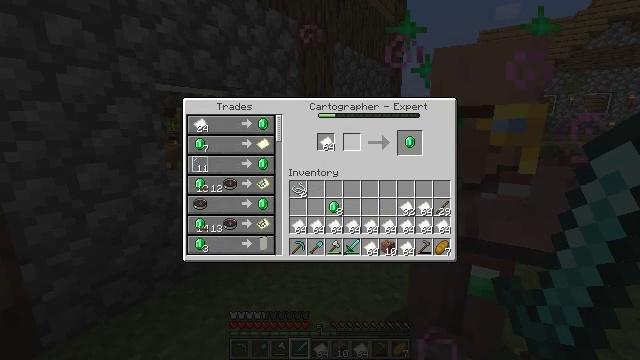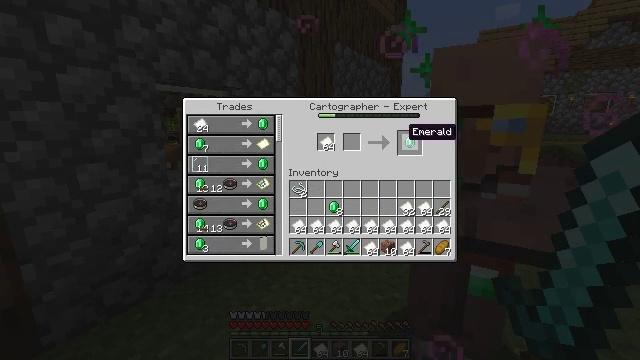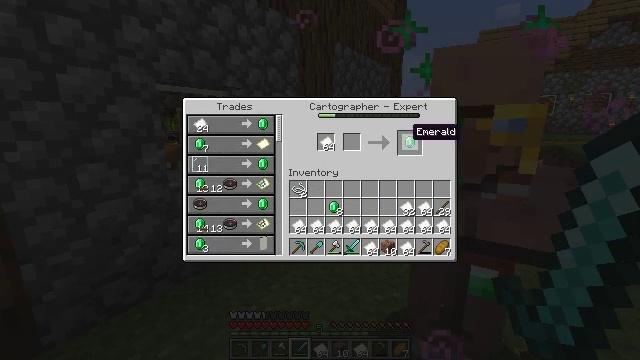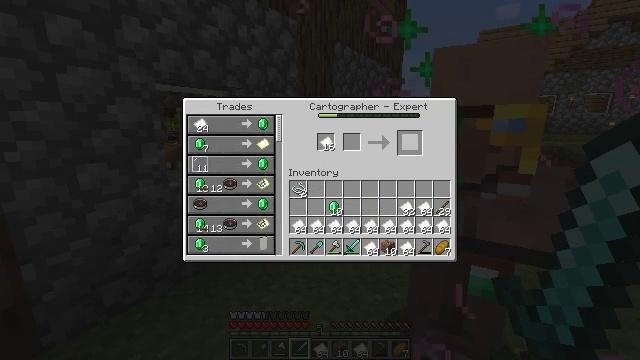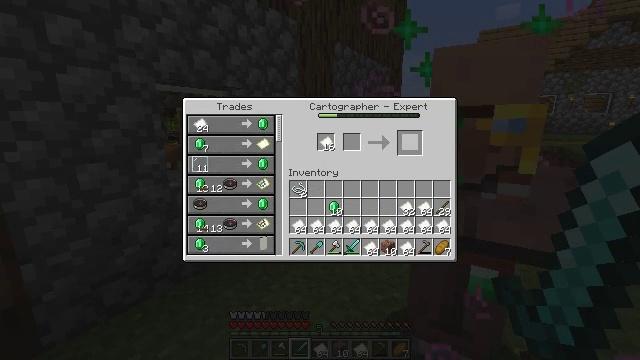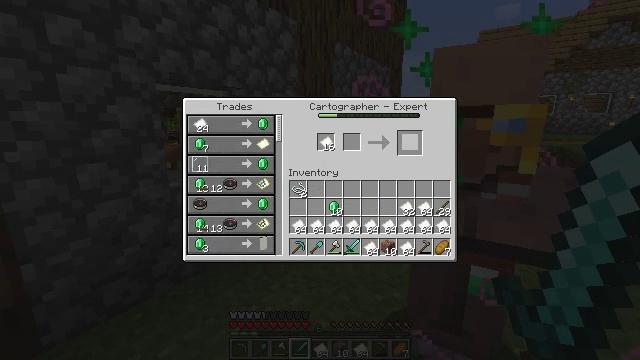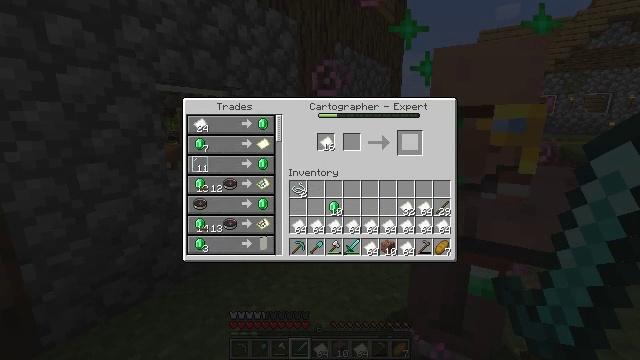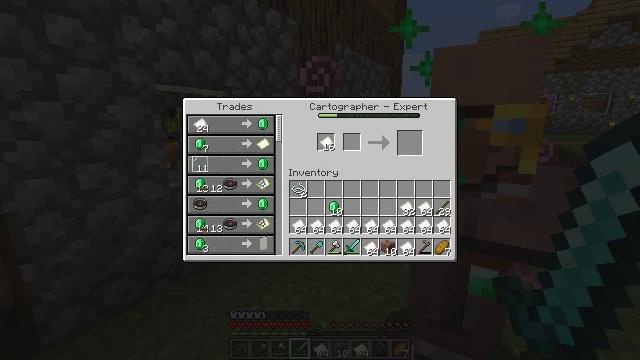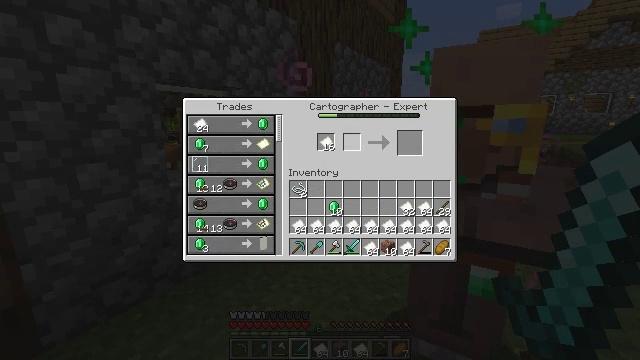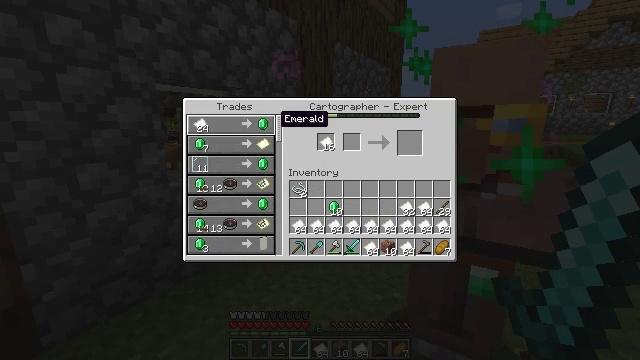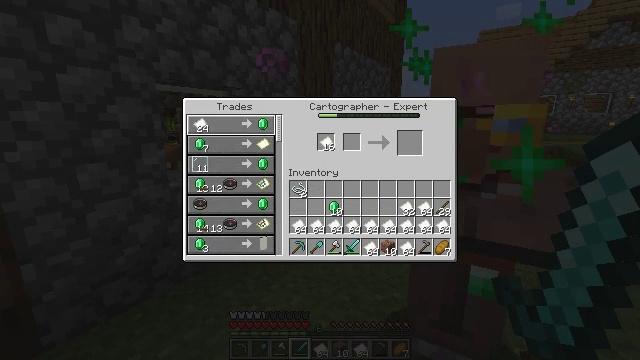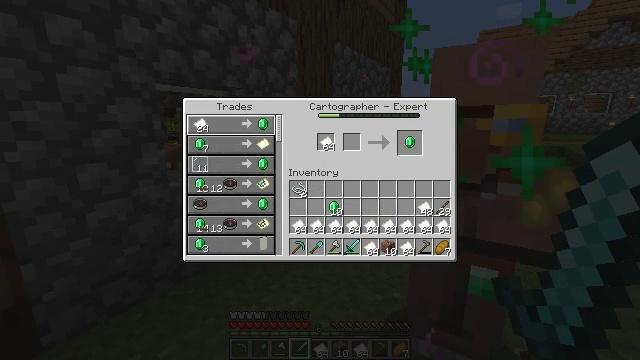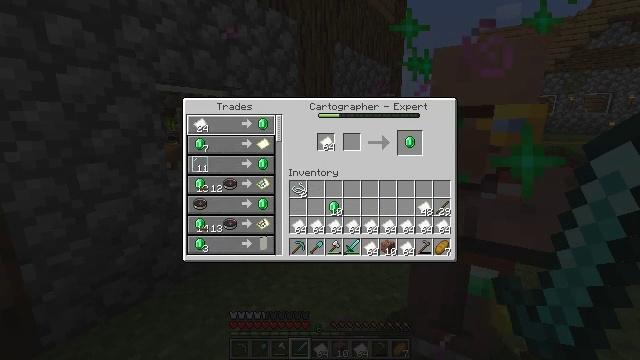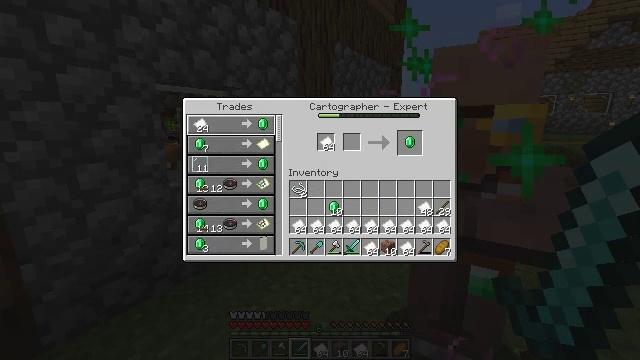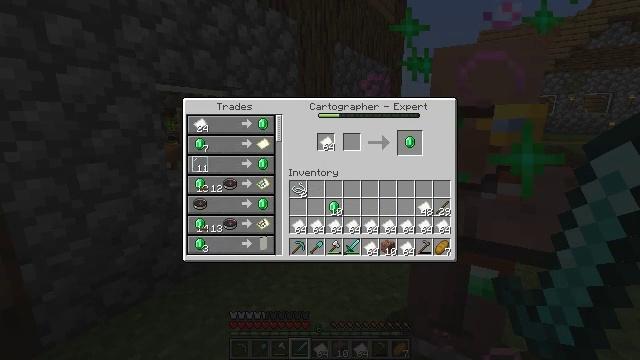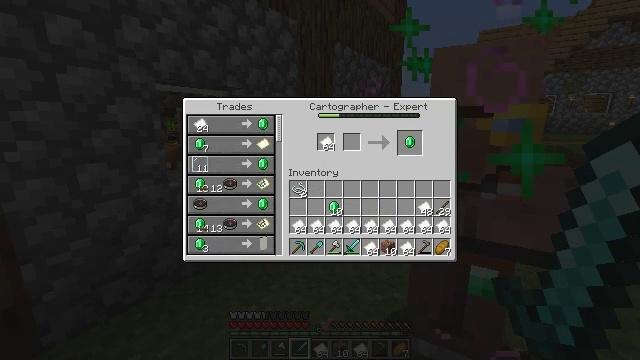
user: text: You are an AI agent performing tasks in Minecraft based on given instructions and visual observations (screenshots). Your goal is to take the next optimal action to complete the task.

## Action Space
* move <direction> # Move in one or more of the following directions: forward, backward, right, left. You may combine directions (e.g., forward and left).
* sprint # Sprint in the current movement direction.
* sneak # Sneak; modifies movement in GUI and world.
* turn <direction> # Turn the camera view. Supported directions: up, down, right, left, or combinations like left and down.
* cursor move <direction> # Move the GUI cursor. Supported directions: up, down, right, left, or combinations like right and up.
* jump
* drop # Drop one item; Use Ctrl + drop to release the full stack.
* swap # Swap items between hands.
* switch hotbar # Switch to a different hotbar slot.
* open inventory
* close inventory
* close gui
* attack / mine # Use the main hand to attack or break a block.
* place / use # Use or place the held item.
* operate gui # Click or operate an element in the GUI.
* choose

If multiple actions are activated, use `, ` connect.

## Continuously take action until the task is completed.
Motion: motion action
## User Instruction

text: Craft an emerald with the available materials.
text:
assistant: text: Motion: sneak, cursor move right
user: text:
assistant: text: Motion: sneak
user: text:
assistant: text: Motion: sneak, operate gui
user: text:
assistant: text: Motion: sneak, operate gui
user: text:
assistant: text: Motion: sneak, operate gui
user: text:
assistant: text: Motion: sneak
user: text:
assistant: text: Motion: sneak, cursor move left
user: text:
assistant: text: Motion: sneak, cursor move left
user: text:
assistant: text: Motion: sneak, cursor move left and up
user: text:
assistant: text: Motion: cursor move left
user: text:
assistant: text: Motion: operate gui
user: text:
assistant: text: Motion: operate gui
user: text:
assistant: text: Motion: cursor move right, operate gui
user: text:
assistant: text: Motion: cursor move right
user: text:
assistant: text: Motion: cursor move right and down
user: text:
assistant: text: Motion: sneak, cursor move right
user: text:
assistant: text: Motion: sneak, cursor move right
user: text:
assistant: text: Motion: sneak
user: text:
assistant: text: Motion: sneak, operate gui
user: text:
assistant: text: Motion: sneak, operate gui
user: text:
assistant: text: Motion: sneak, operate gui
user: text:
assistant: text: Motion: sneak
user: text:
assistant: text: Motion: sneak
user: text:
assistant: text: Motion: sneak
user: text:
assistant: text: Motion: sneak, operate gui
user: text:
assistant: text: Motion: sneak, operate gui
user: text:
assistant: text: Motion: sneak, operate gui
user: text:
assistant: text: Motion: sneak
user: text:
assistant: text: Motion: sneak, cursor move left
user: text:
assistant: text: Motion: sneak, cursor move left